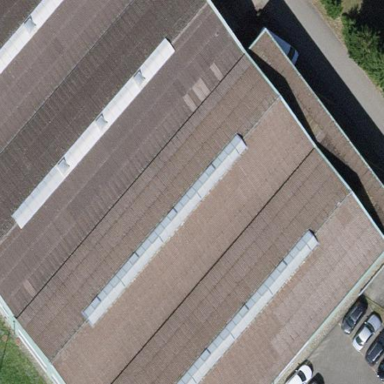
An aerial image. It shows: Industrial building.